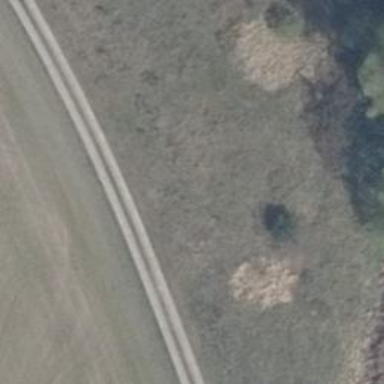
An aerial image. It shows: Unclassified road with concrete surface and grade 1 track type.